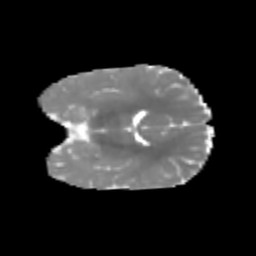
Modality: MD
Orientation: coronal
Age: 5
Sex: female
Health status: healthy